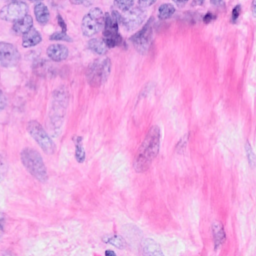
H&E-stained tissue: Breast